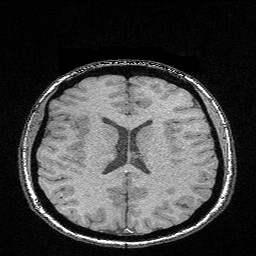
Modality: FLASH
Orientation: coronal
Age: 24
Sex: female